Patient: sex M, age 68
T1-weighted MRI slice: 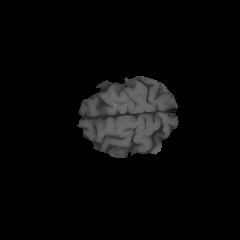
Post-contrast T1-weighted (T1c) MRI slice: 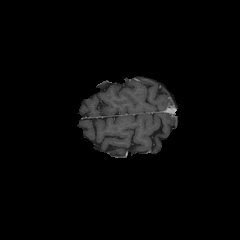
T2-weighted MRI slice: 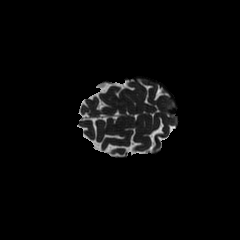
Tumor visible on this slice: no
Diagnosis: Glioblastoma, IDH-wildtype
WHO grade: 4